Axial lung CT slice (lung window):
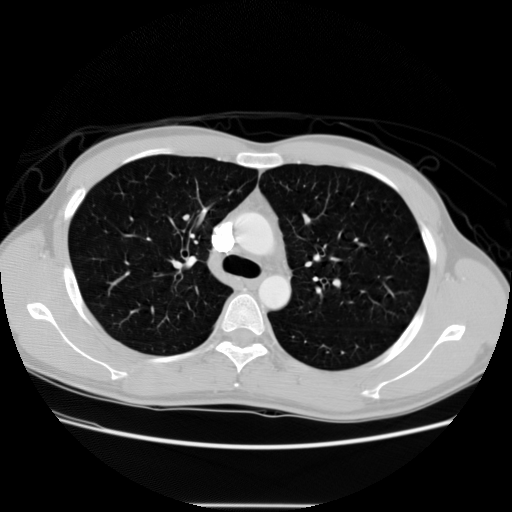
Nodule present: no